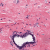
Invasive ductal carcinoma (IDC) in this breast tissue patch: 0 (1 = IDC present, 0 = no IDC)